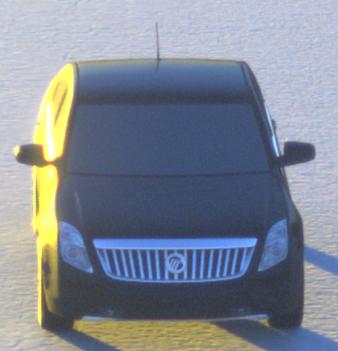
Make: Mercury
Model: Milan
Detailed model: -
Model produced from: 2009
Model produced until: 2010
Doors: 4
Color: black
Road condition: dry road
Daytime: sunrise or sunset
Contrast: high contrast